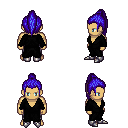
a pixel art fantasy rpg character, male body template, human, tanned skin, gray robe, metal pants, blue long topknot hairstyle, metal boots, four views (front, back, left, right), 2x2 character sprite sheet, small pixel art, hard edges, no anti-aliasing